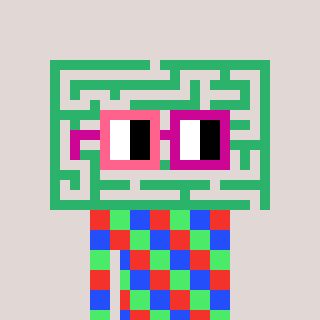
a pixel art character with square pink and red glasses, a maze-shaped head and a teal-colored body on a warm background